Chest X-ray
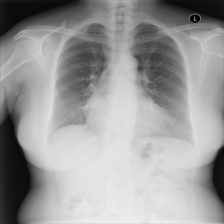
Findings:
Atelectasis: negative
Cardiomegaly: positive
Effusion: positive
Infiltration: negative
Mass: negative
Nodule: negative
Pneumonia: negative
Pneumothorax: negative
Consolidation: negative
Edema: negative
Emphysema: negative
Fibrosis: negative
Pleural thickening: negative
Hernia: negative